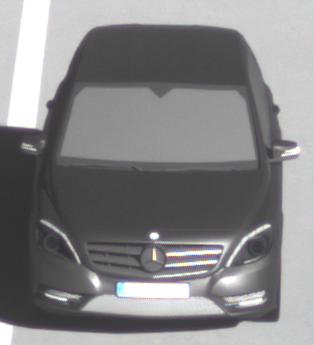
Make: Mercedes-Benz
Model: B 180 BlueEFFICIENCY
Detailed model: B-Class (246)
Model produced from: 2011/11
Model produced until: 2012/10
Doors: 5
Color: gray
Road condition: dry road
Daytime: morning or afternoon
Contrast: high contrast